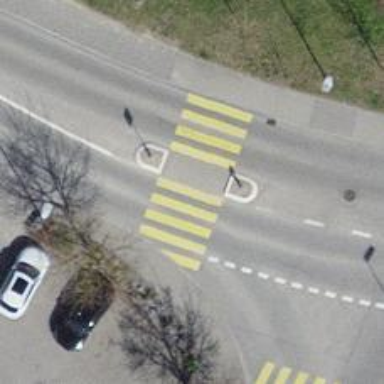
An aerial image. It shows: Marked zebra crossing with island in the middle.